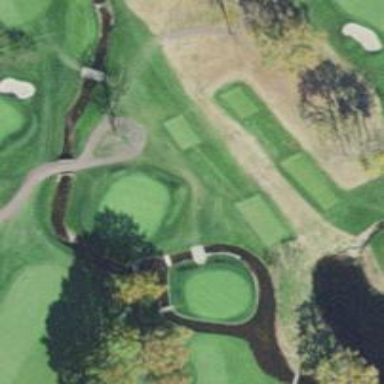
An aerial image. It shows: Path for both roads and golfers.